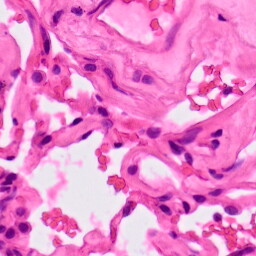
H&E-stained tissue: Lung